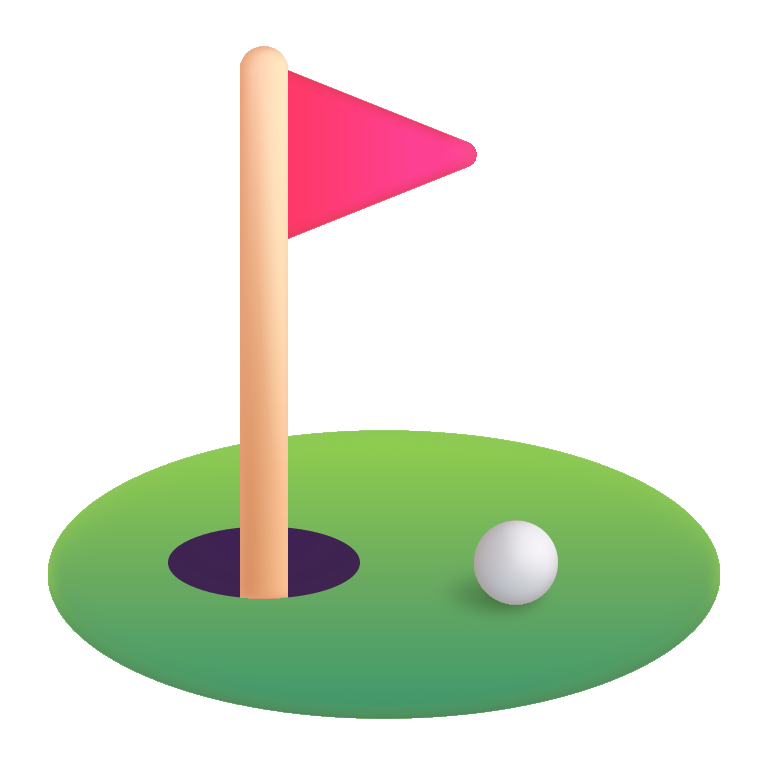
flag in hole color